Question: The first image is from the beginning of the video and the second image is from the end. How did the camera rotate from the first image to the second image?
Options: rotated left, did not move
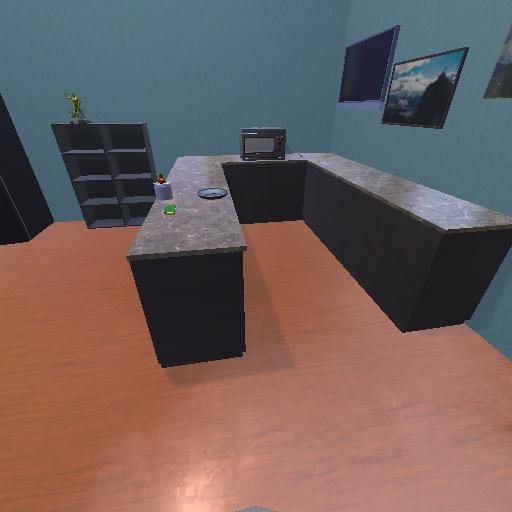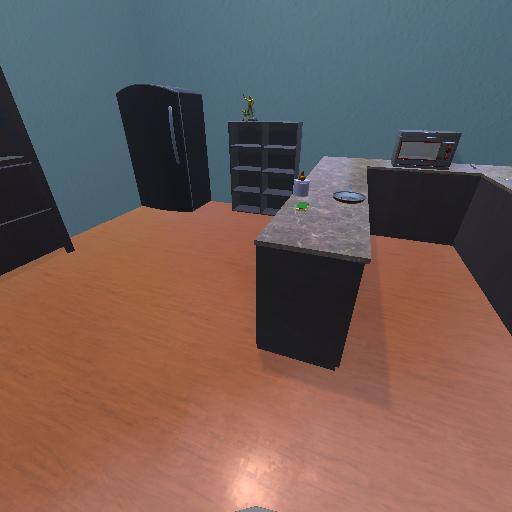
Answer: rotated left